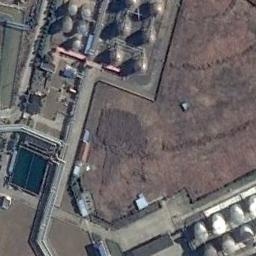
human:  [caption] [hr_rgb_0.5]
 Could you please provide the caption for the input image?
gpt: There are several buildings beside the storage tanks .

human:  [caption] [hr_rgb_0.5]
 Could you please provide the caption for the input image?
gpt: In the factory there are many neatly arranged oil storage tanks of different sizes and many pipelines, And there is an open space next to the factory .

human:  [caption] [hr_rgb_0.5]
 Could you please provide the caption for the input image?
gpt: About half of the storage tanks on this open lot have their lids open .

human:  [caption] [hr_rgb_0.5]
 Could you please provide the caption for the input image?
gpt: There are many storage tanks on the bare land .

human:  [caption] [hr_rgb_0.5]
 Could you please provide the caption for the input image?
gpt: There are some storage tanks and pipelines .